Question: I have an iPhone app, and I would like it so that when a user clicks on a .pdf file as an email attachment, my App is one of the options to open it with. After some research, it seems that I need to add a Document Type in the info.plist. Problem is, I cannot find ANY tutorials explaining how to use the new Document Type GUI:
Image here:

Can anybody help me?
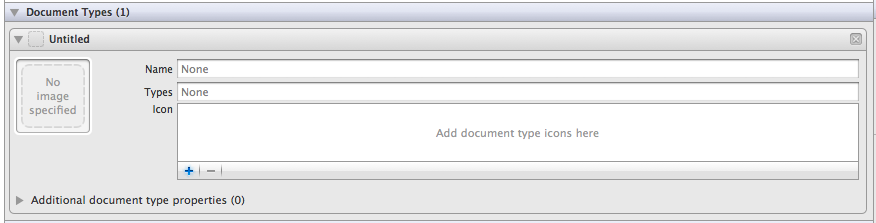
Answer: This "Document Types" editor feature may be so new (was it introduced in 4.2) that the documentation sloths haven't had time to write anything about it.
I did find <URL>, which basically introduces the Xcode developer to the Document Types editor.
<URL>.
If you understand these basics and can figure out how to edit a raw Info.plist file, you should be good to go!
I hope this information helps you out.